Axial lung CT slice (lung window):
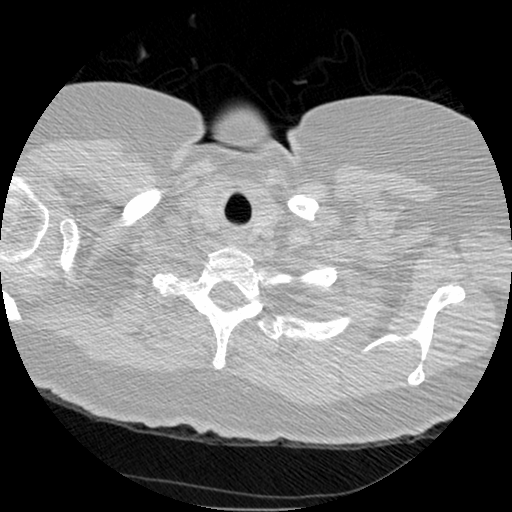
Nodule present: no